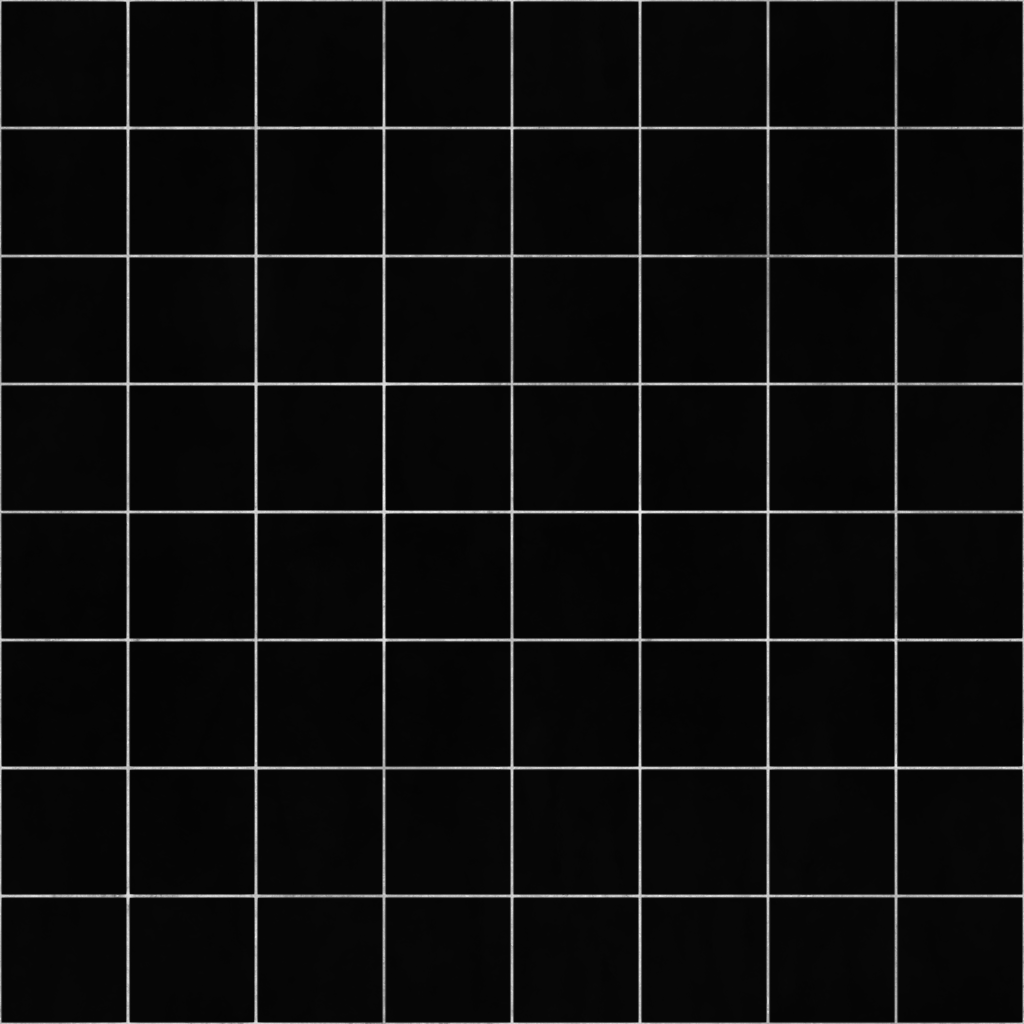
Texture map type: Roughness